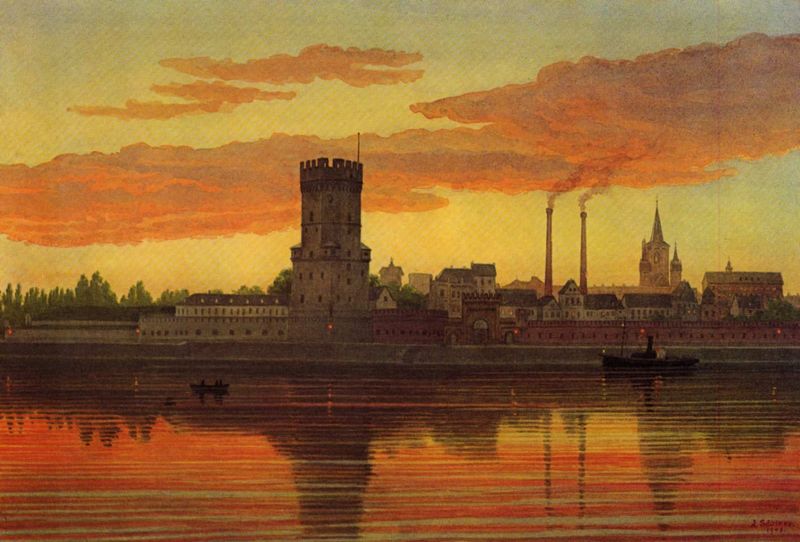
Titel: Köln, Bayenturm und Severinsviertel am Abend
Künstler: Jakob Scheiner
Schlagwörter: gemälde, himmel, laub, meer, schatten, wasser, wolken, aquarell, bäume, fluss, gelb, grün, landschaft, menschen, see, stadt, ufer, abend, fenster, grau, hell, licht, orange, ölbild, gebäude, rot, schloss, malerei, öl, dämmerung, häuser, spiegelung, gewässer, kanal, kirche, qualm, rauch, sonne, wasserspiegelung, gold, realismus, wald, boot, boote, kahn, kamin, kamine, schornstein, turm, farbig, schiff, schiffe, wellen, ansicht, bogen, fassade, fassaden, vedute, dächer, mauer, schornsteine, sonnenuntergang, fabrik, schlot, hafen, industrie, anleger, kai, kaimauer, romantik, ölgemälde, dampfer, church, people, red, yellow, reflexe, ruderboot, ruderer, streifen, print, reflection, abendrot, tor, zinnen, schlote, burg, türme, palast, dom, festung, abendhimmel, ölmalerei, smoke, cloud, clouds, sky, industrialisierung, stadtlandschaft, boat, building, house, lake, landscape, sea, ship, water, roof, sun, tower, river, castle, shadow, boats, city, morgengrauen, rhein, fort, buildings, factory, köln, türm, sunset, chimney, steeple, sunrise, holland, themse, skyline, fortress, andernach, bayenturm, rheinauhafen, rheinufer, stapelhäuser, 19. jahrhundert, ölgemeälde, spiegebild, morgengraun, smokestacks, church steeple, townwall